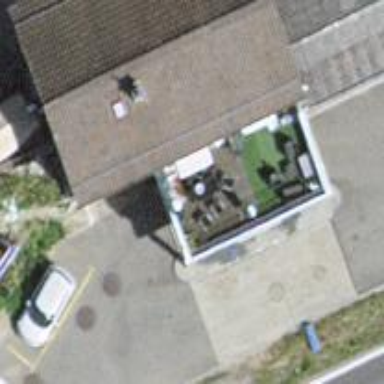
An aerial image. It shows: Fuel station.